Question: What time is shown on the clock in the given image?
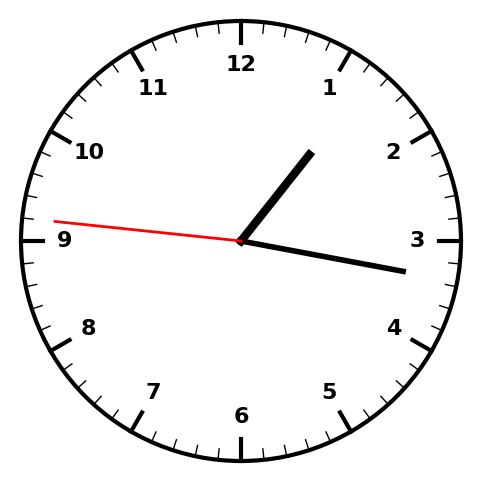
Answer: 01:16:46